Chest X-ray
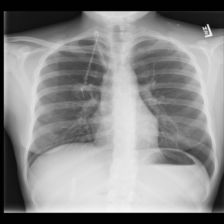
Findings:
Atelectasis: negative
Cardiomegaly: negative
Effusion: negative
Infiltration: negative
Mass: negative
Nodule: negative
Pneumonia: negative
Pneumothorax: negative
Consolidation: negative
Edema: negative
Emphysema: negative
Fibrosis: negative
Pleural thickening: negative
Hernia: negative